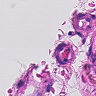
Metastatic tissue present: no